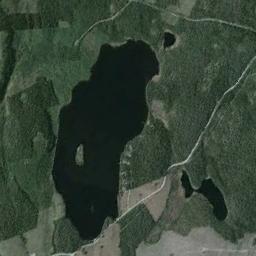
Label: lake